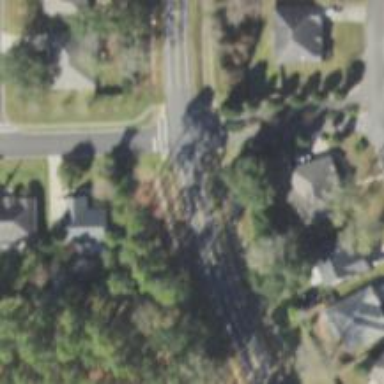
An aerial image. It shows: Unmarked crossing on the road.